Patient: sex F, age 69
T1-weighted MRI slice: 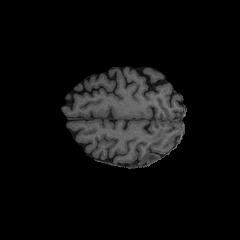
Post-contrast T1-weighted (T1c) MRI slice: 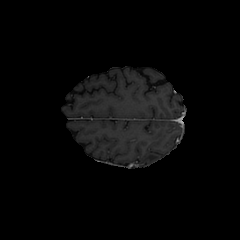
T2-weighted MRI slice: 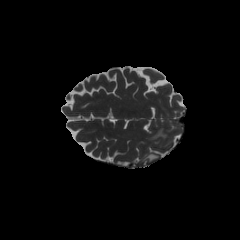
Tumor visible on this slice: yes
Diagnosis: Glioblastoma, IDH-wildtype
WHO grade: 4